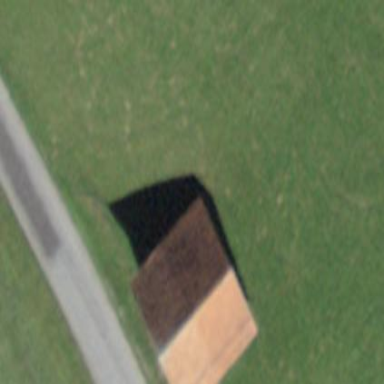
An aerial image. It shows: Rural barn.